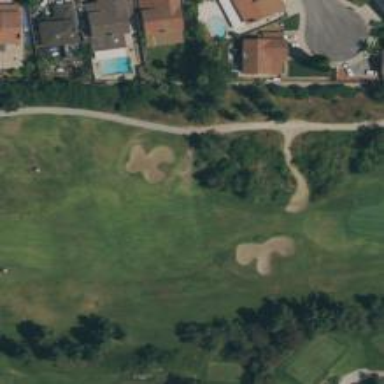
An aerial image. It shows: Golf hole.